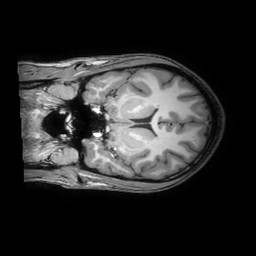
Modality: T1w
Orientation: coronal
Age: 22
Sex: female
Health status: healthy
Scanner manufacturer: philips
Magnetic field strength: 3 T
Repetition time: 0.0079 s
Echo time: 0.0035 s